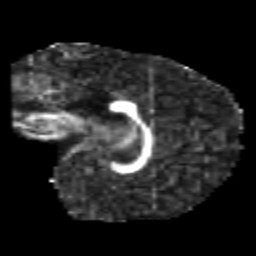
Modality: FA
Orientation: sagittal
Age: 6
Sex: male
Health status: healthy